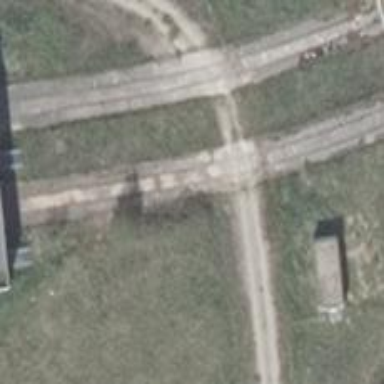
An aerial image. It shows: Railway level crossing.